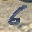
Label: 6